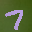
Label: 7